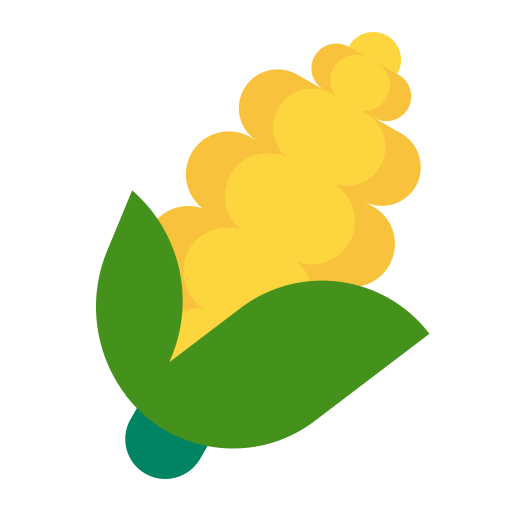
ear of corn flat